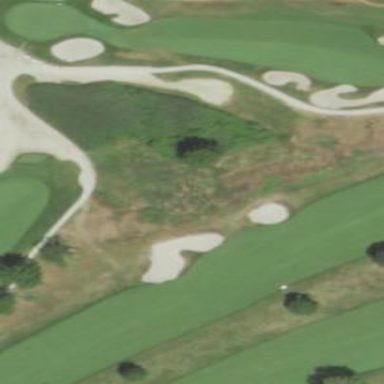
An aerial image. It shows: Golf bunker filled with natural sand.